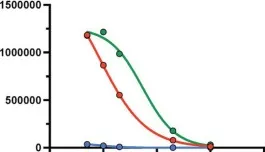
Serology results of serum sample provided prior to week 1. A blood sample was provided prior to performing the RATs, and serum was isolated. Spike protein was performed using a previously established chemiluminescent ELISA serological assay. IgG antibodies were measured by titrating the subject's serum sample (red). In addition, a titration of a negative (blue) and positive (green) pooled serum from residual blood was included as positive and negative controls. Here the blank adjusted relative luminescence units (RLU) intensity is shown. IgG antibody titer against the nucleocapsid was below conversion threshold, IgG titer against the spike protein was estimated to be 130.41 BAU/mL.
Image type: pathology (masson_trichrome)